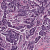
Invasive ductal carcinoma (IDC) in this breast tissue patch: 1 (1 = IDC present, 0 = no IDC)